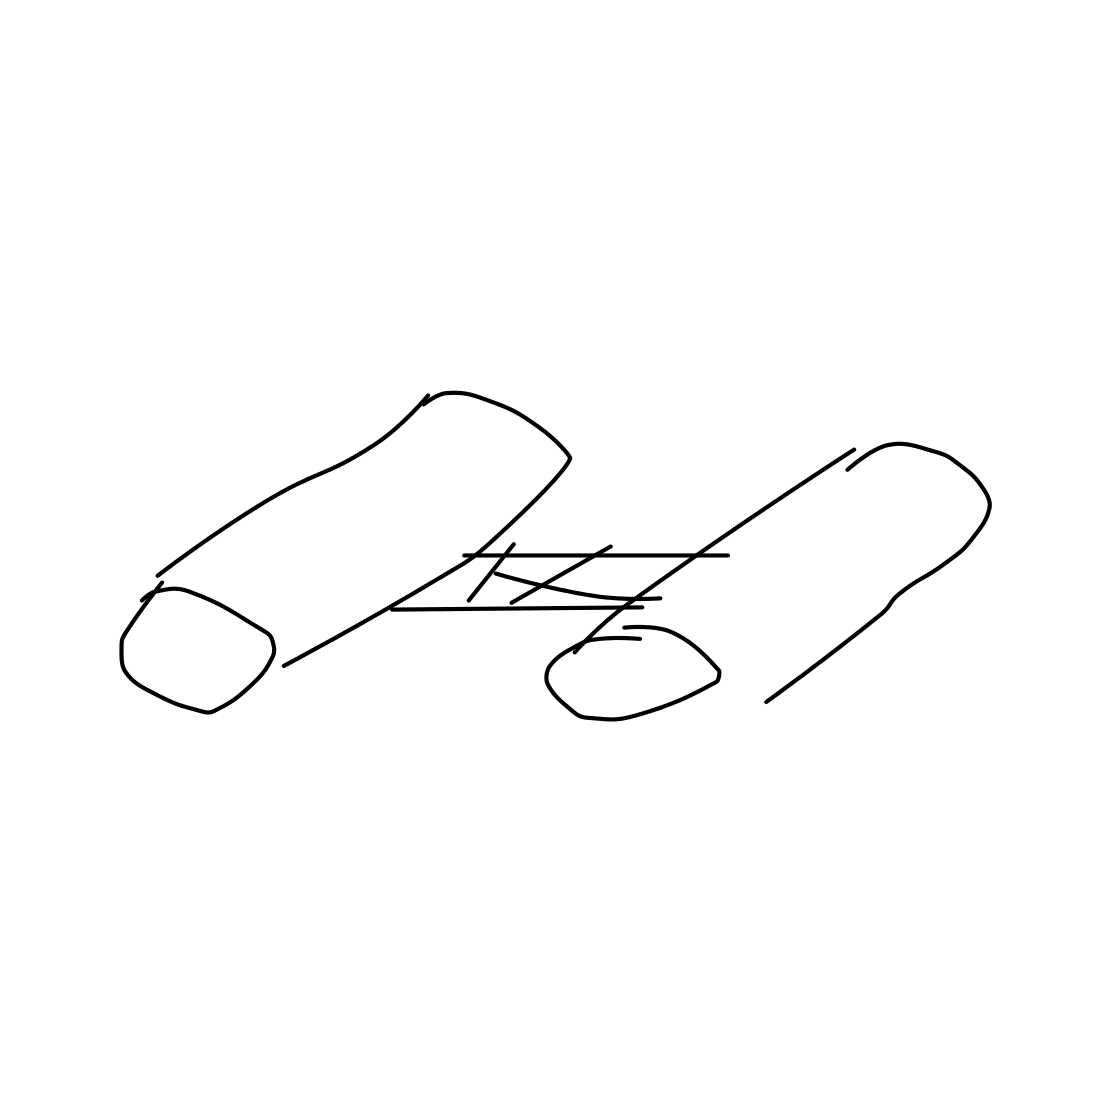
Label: binoculars